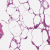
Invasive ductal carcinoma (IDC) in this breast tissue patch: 0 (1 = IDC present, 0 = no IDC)